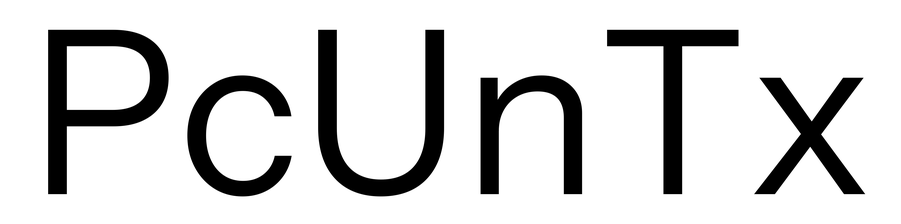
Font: InstrumentSans_Regular